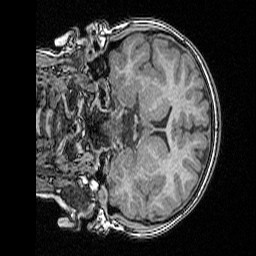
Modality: T1w
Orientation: coronal
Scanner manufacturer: siemens
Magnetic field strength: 1.5 T
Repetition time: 1.9 s
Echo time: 0.00278 s